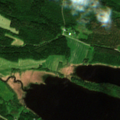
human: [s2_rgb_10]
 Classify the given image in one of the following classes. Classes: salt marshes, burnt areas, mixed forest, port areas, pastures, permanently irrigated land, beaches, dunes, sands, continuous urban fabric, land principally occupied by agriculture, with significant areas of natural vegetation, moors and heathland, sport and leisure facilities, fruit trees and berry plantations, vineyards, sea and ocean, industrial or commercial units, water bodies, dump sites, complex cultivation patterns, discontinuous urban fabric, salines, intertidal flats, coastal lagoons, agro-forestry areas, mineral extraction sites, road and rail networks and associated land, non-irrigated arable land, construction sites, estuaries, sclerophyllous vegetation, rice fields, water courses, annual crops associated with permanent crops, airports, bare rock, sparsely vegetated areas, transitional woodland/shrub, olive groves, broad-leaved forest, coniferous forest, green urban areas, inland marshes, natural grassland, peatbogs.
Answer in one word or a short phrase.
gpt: land principally occupied by agriculture, with significant areas of natural vegetation, coniferous forest, mixed forest, water bodies